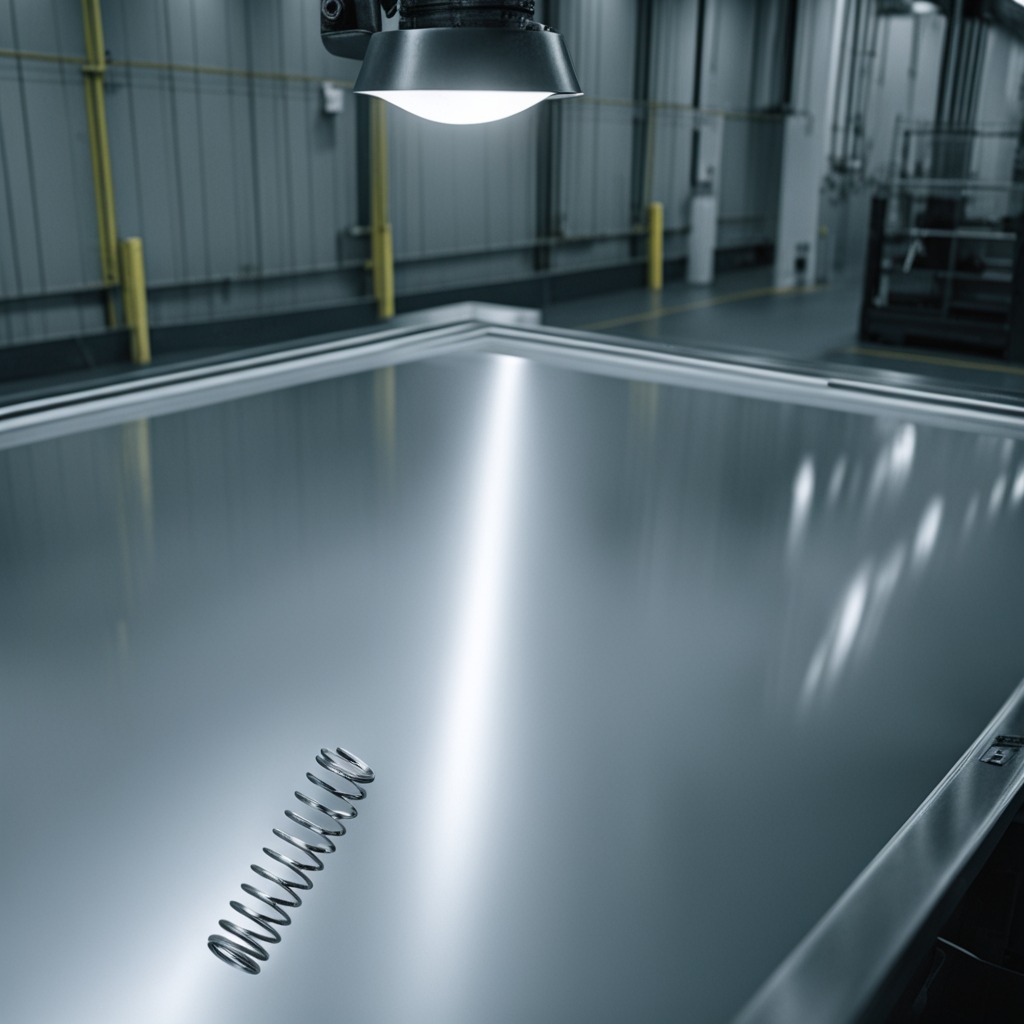
A coiled metal spring is lying on a high-gloss table in a ship maintenance bay industrial lighting.